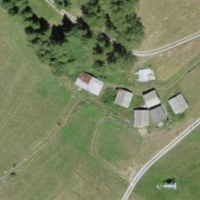
EUNIS habitat code: 26
Species observed at this site:
Clinopodium vulgare
Boloria dia
Thymus pulegioides
Lycaena phlaeas